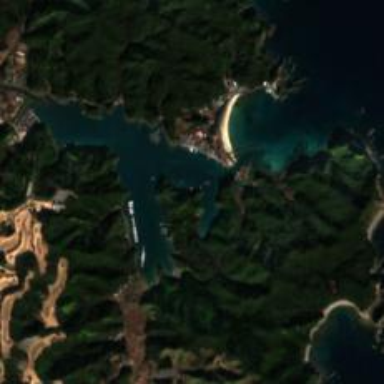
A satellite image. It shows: Picturesque coastline scene.